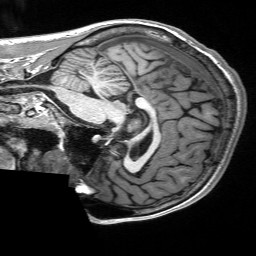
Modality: T1w
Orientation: sagittal
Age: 21
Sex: male